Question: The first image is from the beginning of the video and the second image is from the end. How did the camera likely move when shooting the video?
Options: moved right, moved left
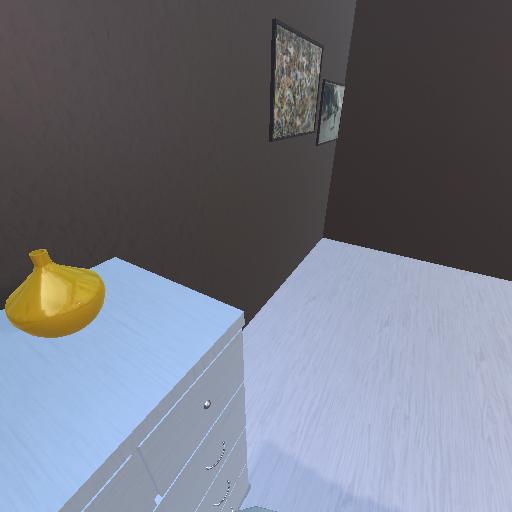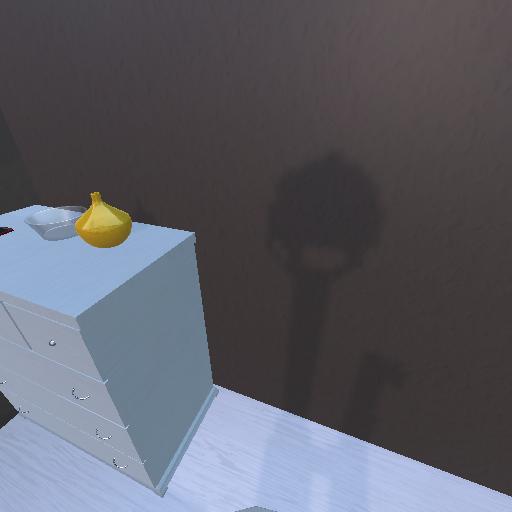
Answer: moved right